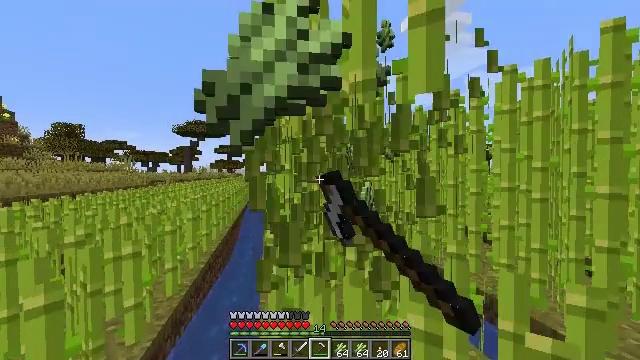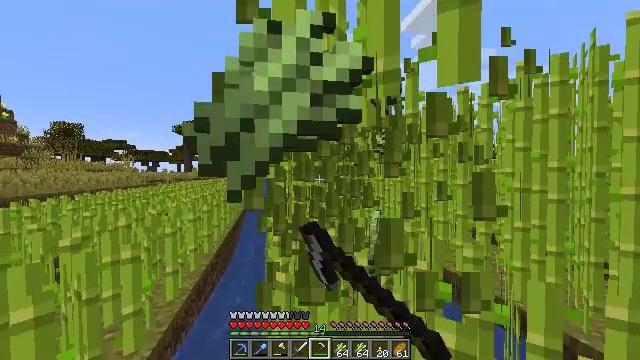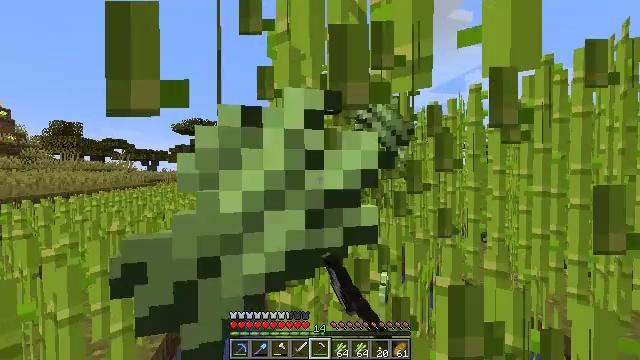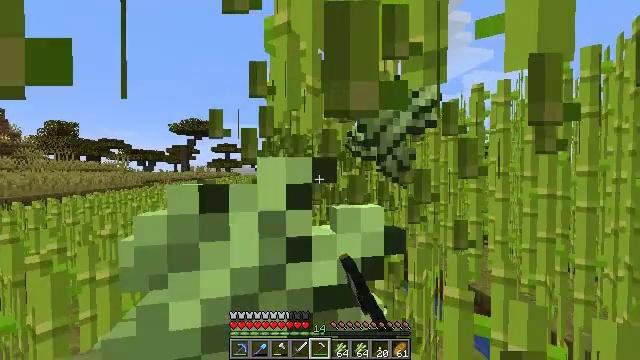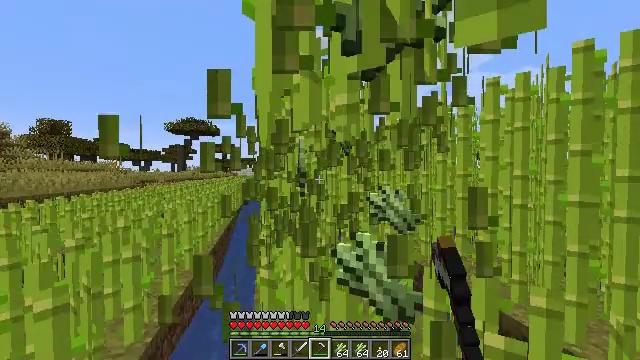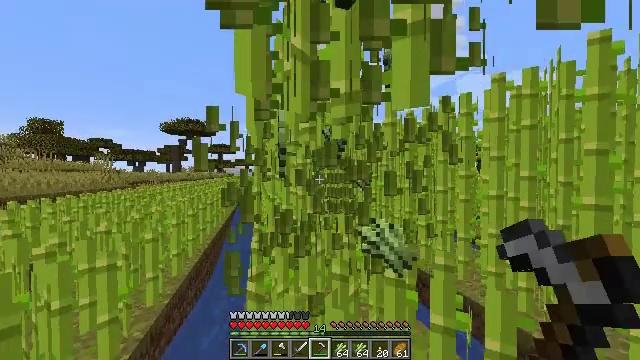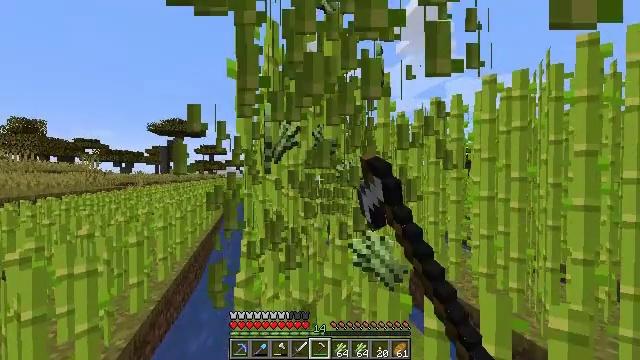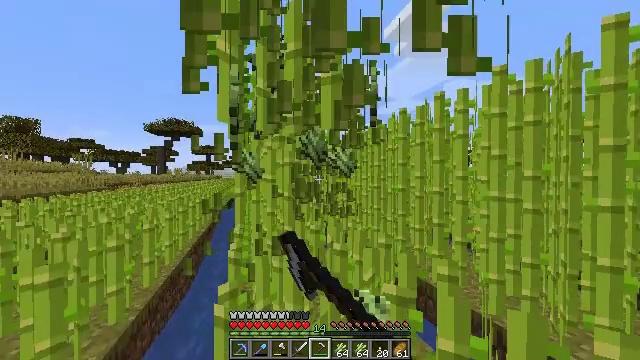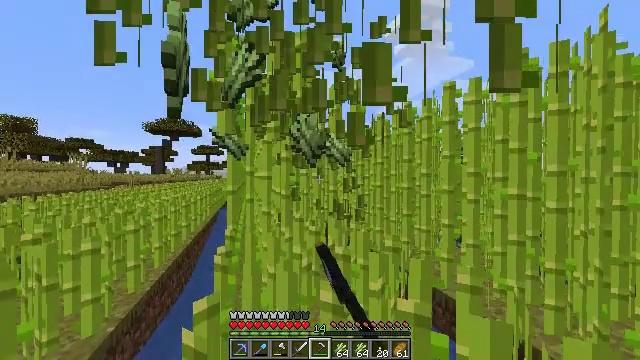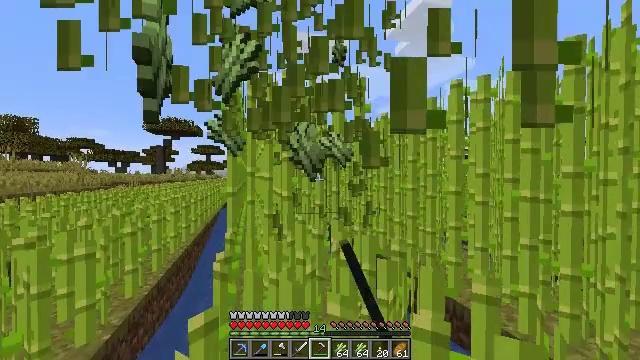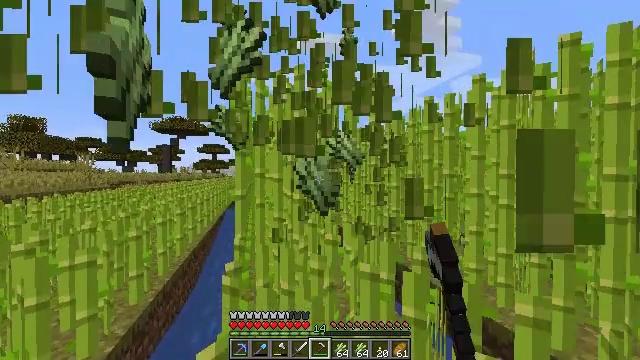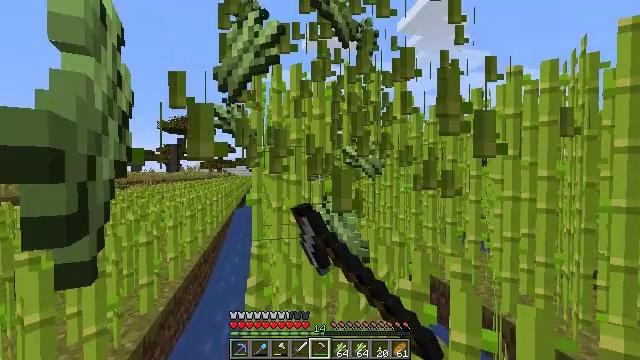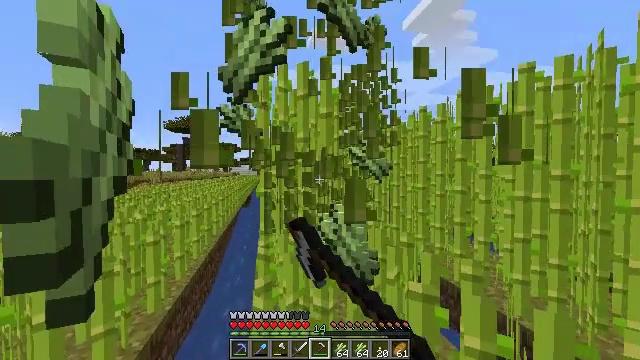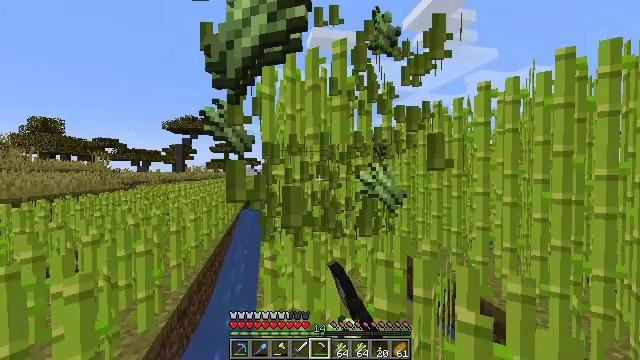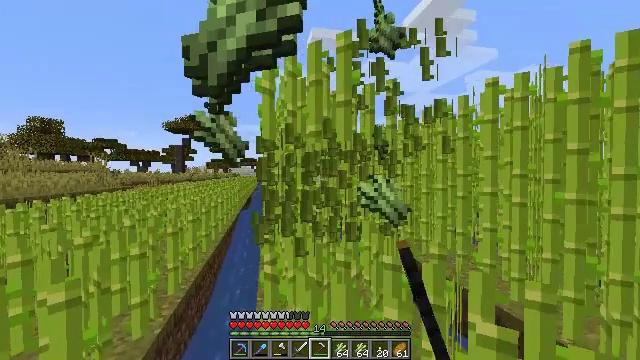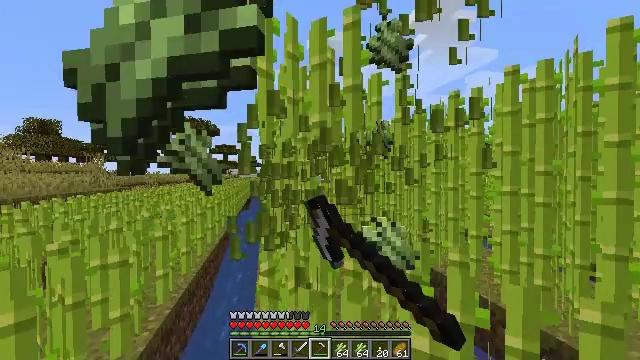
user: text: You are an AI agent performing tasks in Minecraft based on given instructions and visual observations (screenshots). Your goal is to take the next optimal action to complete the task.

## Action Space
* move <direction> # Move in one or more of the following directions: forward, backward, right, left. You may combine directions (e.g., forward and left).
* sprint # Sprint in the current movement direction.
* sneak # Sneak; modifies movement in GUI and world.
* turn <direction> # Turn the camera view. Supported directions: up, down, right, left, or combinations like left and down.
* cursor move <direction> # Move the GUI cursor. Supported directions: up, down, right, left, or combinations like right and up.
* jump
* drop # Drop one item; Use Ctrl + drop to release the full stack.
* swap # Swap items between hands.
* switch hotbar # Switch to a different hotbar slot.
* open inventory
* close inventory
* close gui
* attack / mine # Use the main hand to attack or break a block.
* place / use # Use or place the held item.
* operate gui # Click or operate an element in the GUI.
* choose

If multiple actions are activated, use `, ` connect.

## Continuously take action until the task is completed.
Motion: motion action
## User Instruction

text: Collect sugar cane near water sources.
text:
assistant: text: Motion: move forward, attack / mine
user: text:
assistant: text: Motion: move forward, attack / mine
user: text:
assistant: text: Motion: move forward, attack / mine
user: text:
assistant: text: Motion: move forward, attack / mine
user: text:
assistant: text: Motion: move forward, attack / mine
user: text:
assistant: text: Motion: move forward, turn right, attack / mine
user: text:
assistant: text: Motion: move forward, attack / mine
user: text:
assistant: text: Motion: move forward, attack / mine
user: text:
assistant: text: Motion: move forward and move left, attack / mine
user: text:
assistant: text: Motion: move forward and move left, turn left, attack / mine
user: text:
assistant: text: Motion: move forward and move left, turn left, attack / mine
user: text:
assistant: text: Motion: move forward, turn left, attack / mine
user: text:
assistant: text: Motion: move forward, attack / mine
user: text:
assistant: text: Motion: move forward, attack / mine
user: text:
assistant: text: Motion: move forward, attack / mine
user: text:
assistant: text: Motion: move forward, turn right, attack / mine
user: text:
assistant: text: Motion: move forward, turn right, attack / mine
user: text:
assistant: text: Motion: move forward, turn right, attack / mine
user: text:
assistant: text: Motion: move forward, attack / mine
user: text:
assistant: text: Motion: move forward, attack / mine
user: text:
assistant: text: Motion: move forward, attack / mine
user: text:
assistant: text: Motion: move forward and move left, turn left, attack / mine
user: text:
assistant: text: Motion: move forward and move left, turn left, attack / mine
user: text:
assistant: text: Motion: move forward and move left, turn left, attack / mine
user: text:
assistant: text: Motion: move forward and move left, attack / mine
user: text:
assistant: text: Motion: move forward, attack / mine
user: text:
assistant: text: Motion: move forward, attack / mine
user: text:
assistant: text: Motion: move forward, turn right, attack / mine
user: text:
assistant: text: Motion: move forward, turn right, attack / mine
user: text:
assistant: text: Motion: move forward, attack / mine